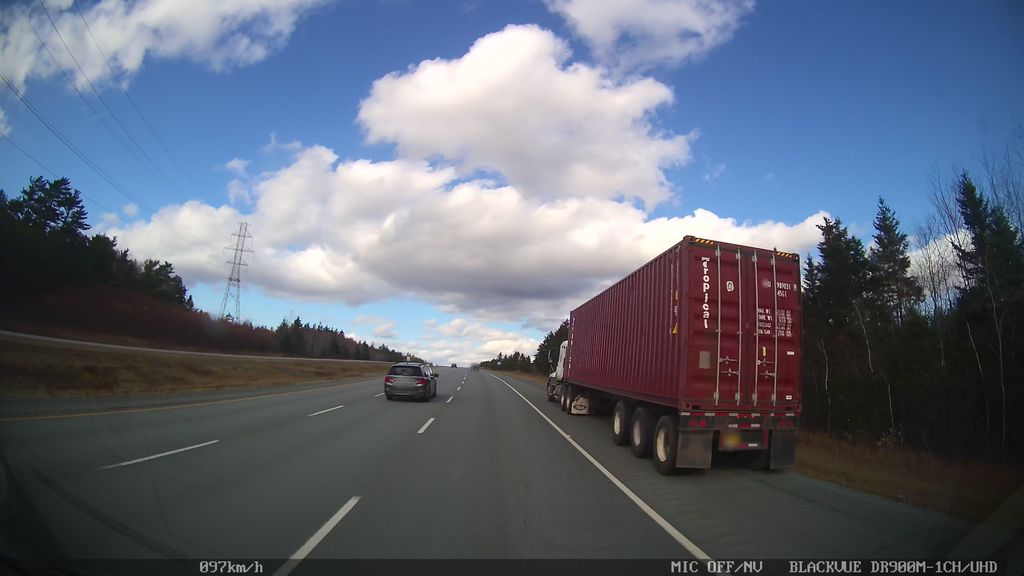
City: halifax